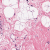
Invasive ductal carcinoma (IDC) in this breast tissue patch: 0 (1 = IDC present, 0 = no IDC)